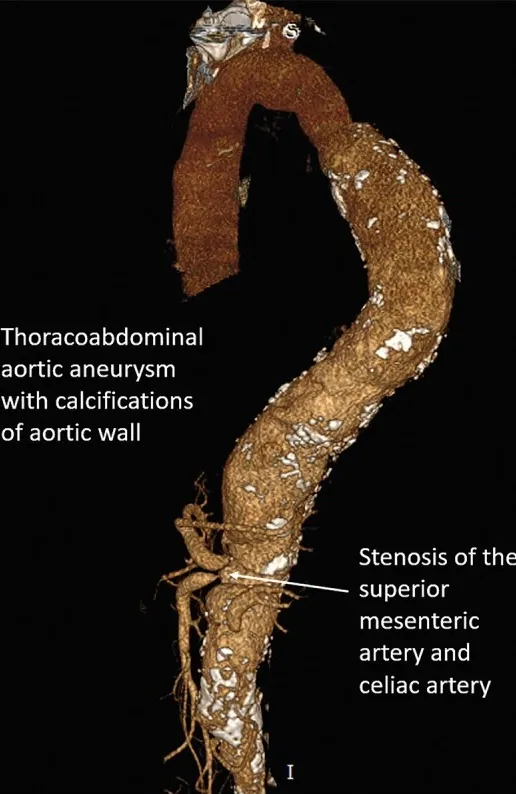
Stenosis of visceral arteries. Severe stenosis of the ostium of the superior mesenteric artery, coeliac artery, and left renal artery. The right renal artery was completely occluded.
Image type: radiology (ct)